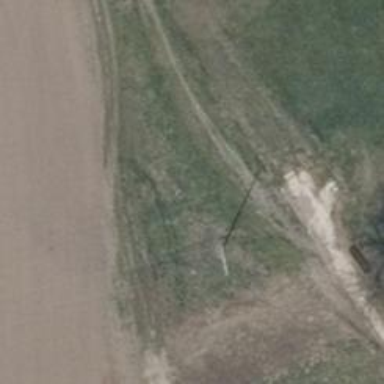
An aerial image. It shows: Minor power line.